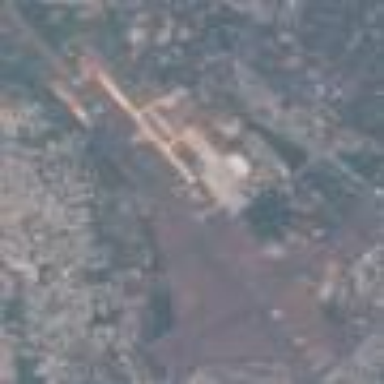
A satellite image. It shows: Public aerodrome or airport.